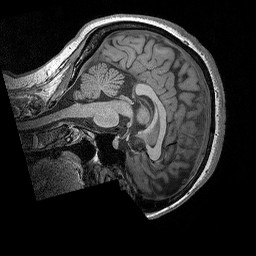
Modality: T1w
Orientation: sagittal
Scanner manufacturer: siemens
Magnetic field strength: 3 T
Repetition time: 2.3 s
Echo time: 0.00298 s